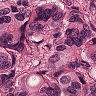
Metastatic tissue present: yes